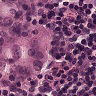
Metastatic tissue present: yes